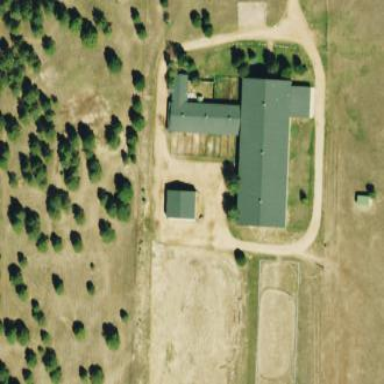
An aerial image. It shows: Building serving as veterinary clinic.